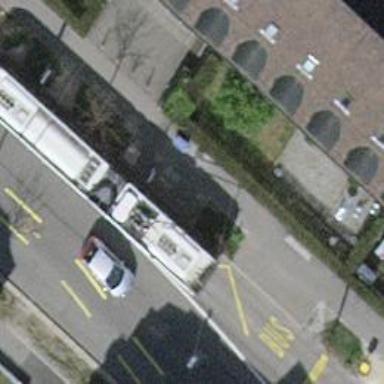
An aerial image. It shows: Bus stop with platform for public transport.